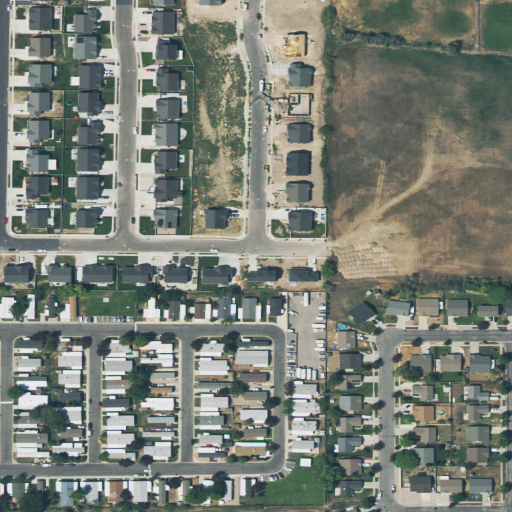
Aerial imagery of plain(s) in Utah named Mount Eyrie Meadows containing medium intensity development, high intensity development, open development, low intensity development, cultivated crops, and barren land